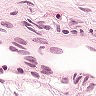
Metastatic tissue present: no